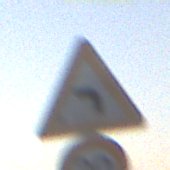
Verkehrszeichen: KurveLinks
Zusatzzeichen unten: Geschwindigkeit30
Umgebung: Outdoor, RoadRail
Tageszeit: SunriseSunset
Wetter: PartlyCloudy
Licht: Natural
Jahreszeit: NotSpecified
Kontrast: LowContrast